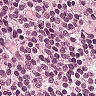
Metastatic tissue present: no